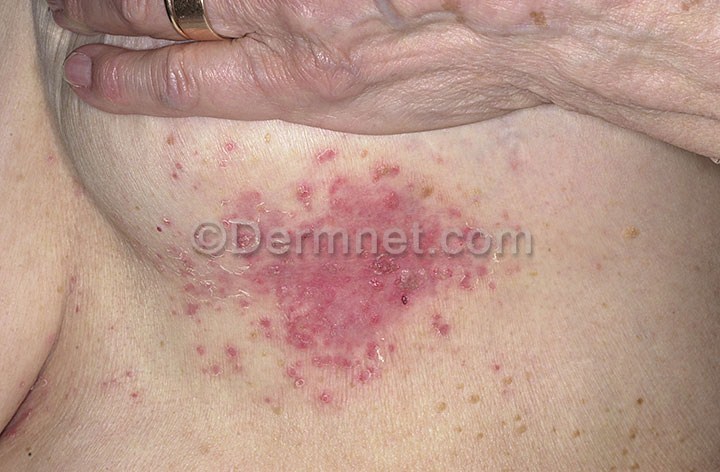
Disease: Tinea Ringworm Candidiasis and other Fungal Infections